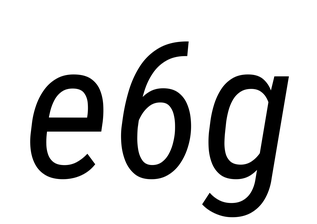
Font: Roboto-Italic_Condensed_Italic